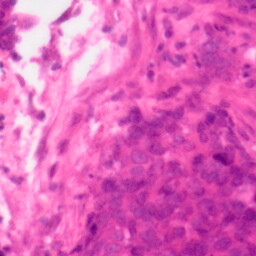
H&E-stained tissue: Colon